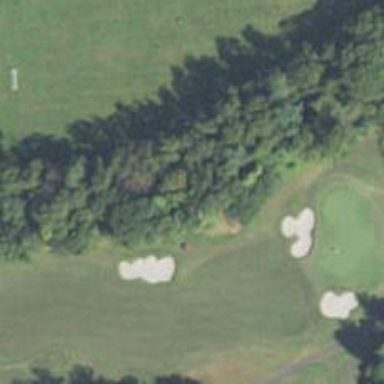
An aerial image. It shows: Golf fairway surrounded by grass.